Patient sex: F
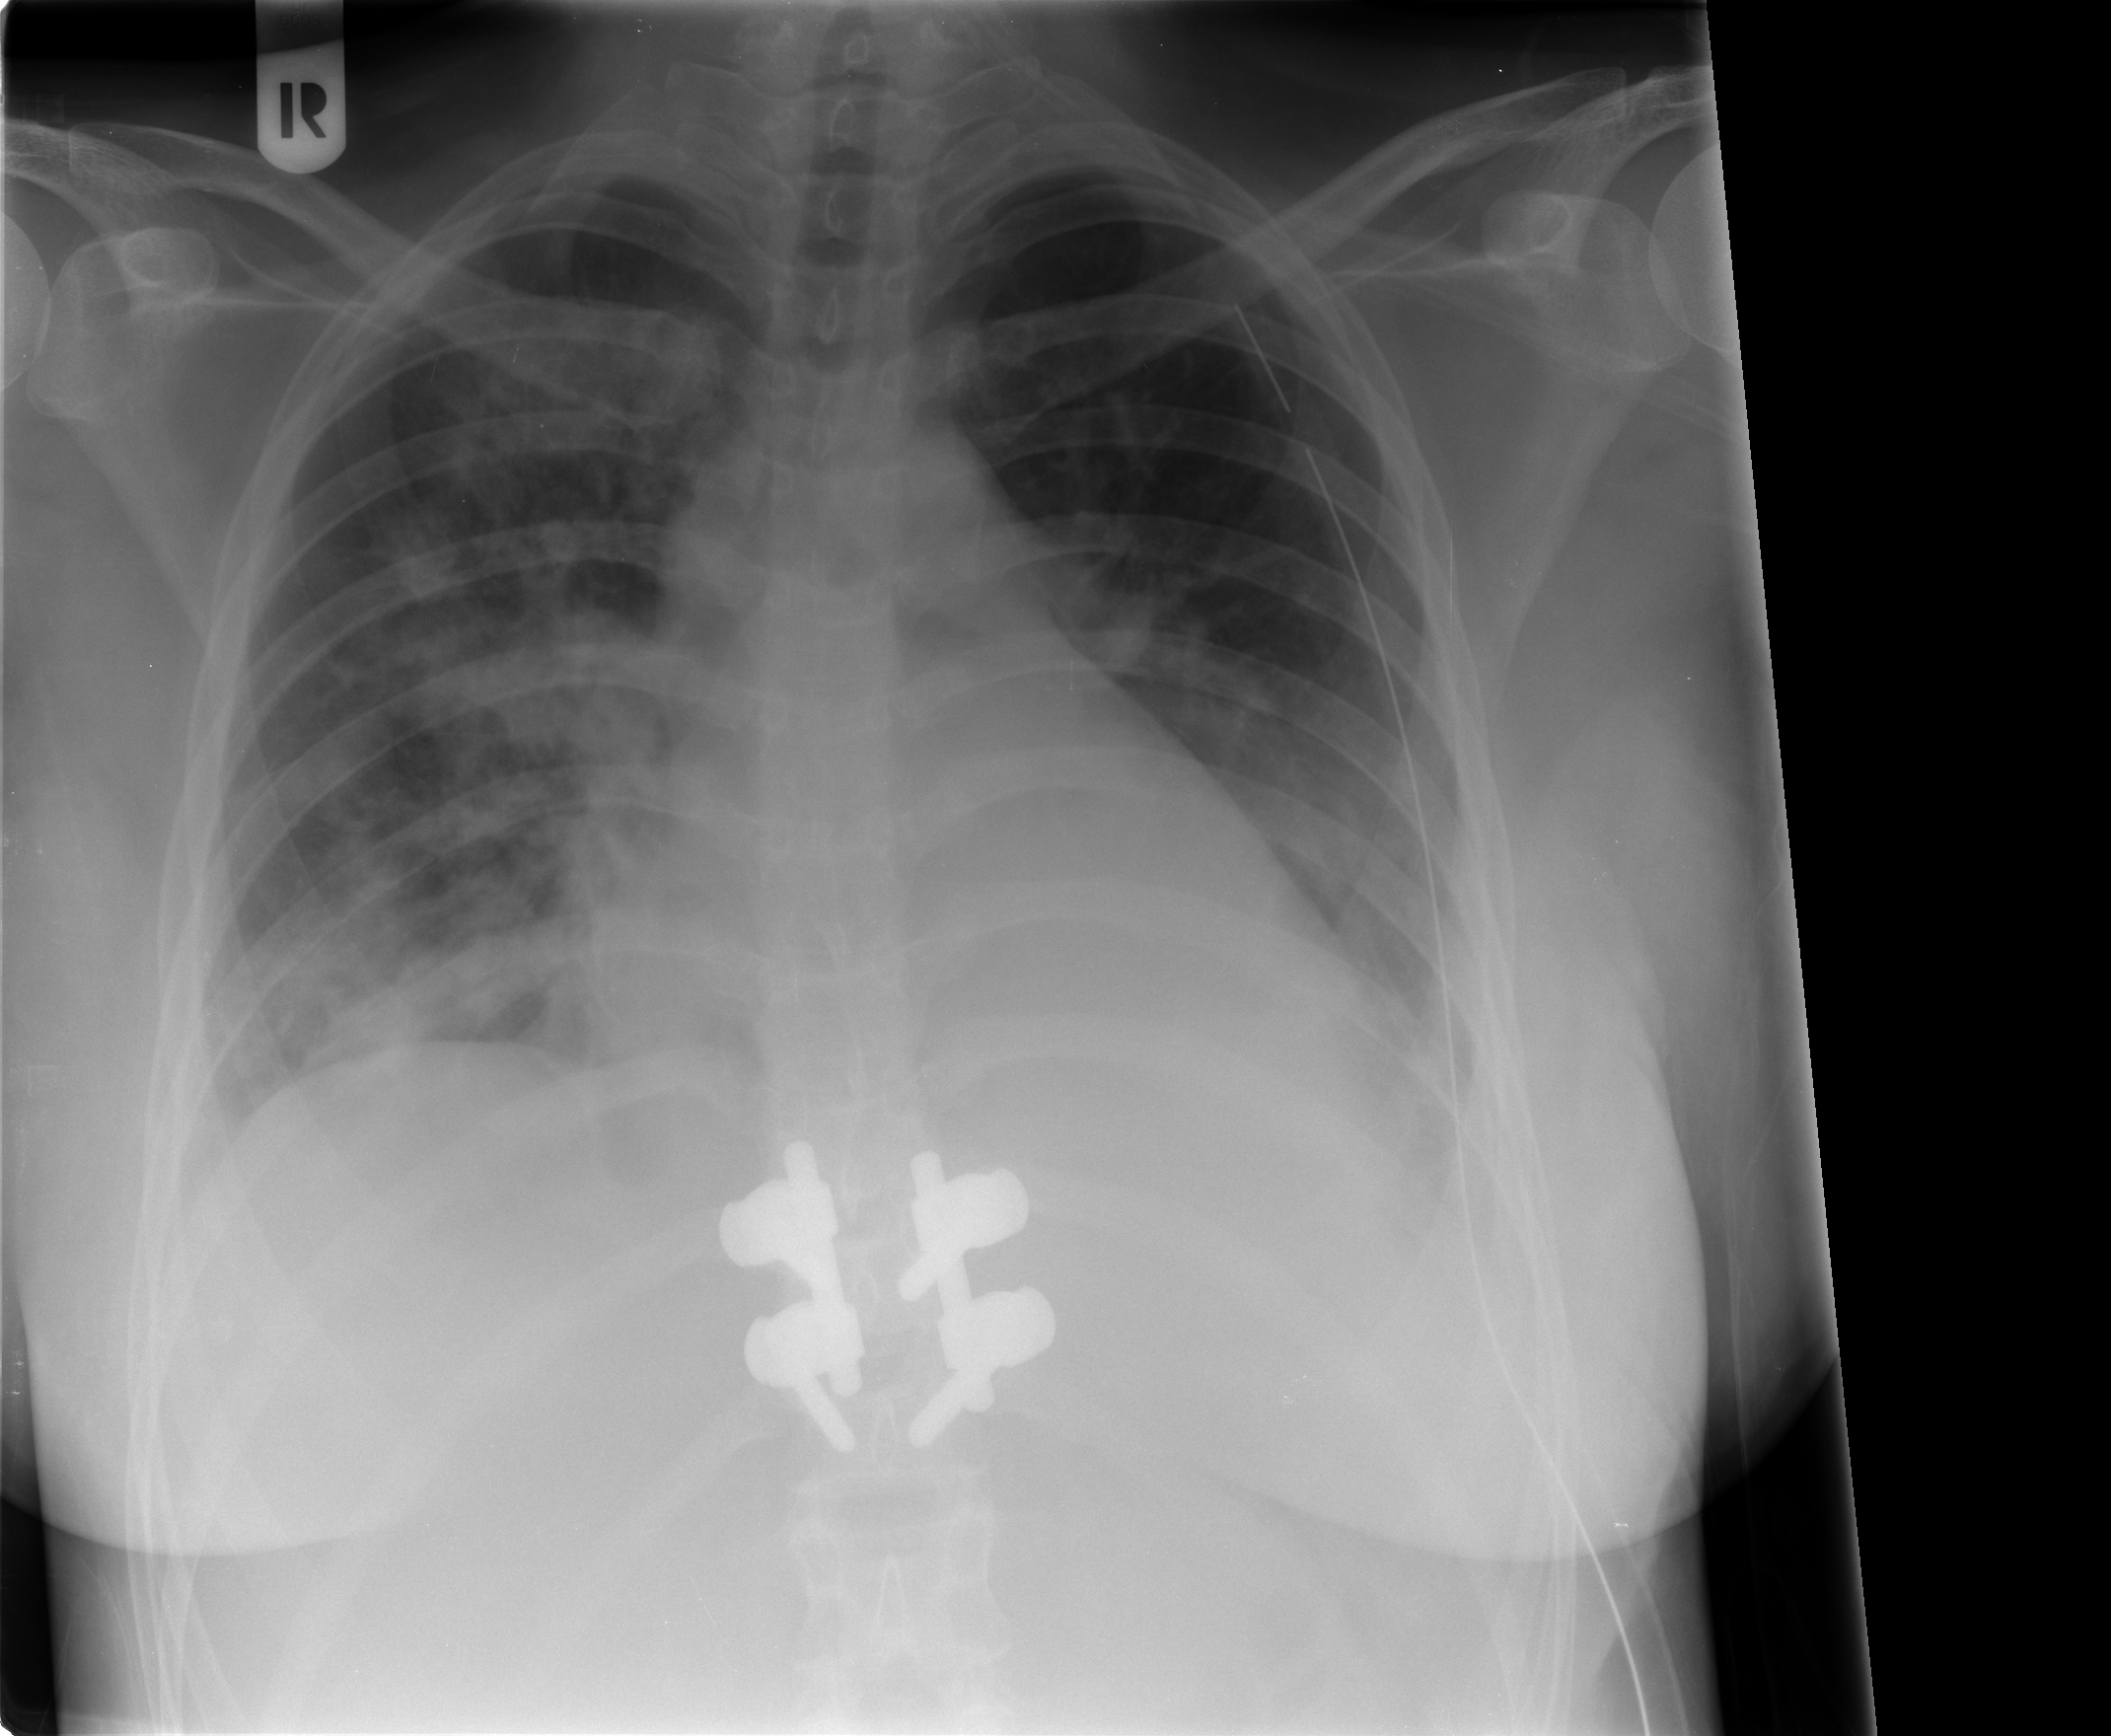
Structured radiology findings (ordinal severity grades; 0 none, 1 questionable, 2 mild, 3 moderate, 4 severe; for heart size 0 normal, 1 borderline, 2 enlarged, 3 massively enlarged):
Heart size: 2
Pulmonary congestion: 0
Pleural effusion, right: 0
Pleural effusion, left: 2
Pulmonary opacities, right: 3
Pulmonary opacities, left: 2
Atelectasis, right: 2
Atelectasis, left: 2